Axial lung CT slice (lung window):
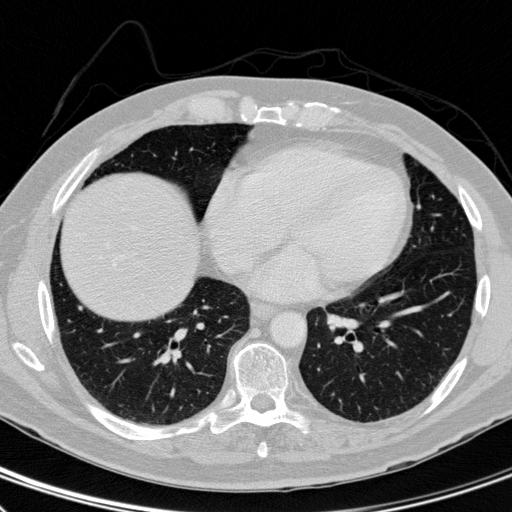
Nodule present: no